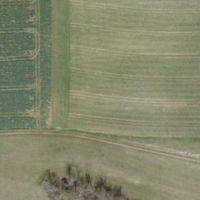
EUNIS habitat code: 52
Species observed at this site:
Chorthippus biguttulus
Chorthippus brunneus